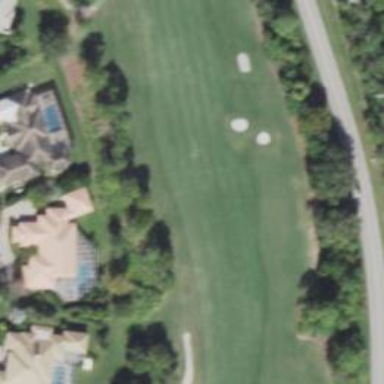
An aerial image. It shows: Golf hole.